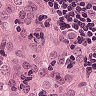
Metastatic tissue present: yes